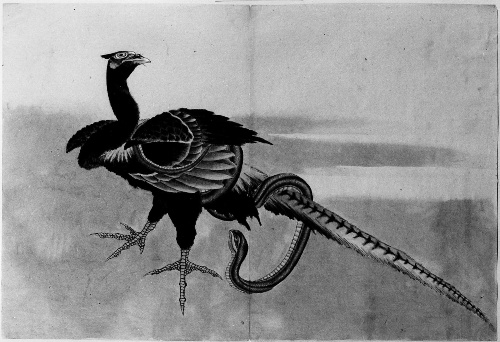
Artist: Katsushika Hokusai
Artist bio: Japanese, Tokyo (Edo) 1760–1849 Tokyo (Edo)
Date: 18th–19th century
Object type: Drawing
Classification: Paintings
Medium: Ink and color on paper
Culture: Japan
Period: Edo period (1615–1868)
Dimensions: 11 x 16 1/2 in. (27.9 x 41.9 cm)
Department: Asian Art
Credit line: Gift of Annette Young, in memory of her brother, Innis Young, 1956
Accession year: 1956
Repository: Metropolitan Museum of Art, New York, NY
Tags: Pheasants|Snakes